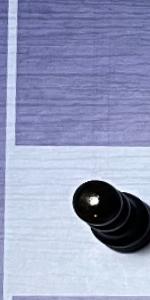
Label: Pawn_Black